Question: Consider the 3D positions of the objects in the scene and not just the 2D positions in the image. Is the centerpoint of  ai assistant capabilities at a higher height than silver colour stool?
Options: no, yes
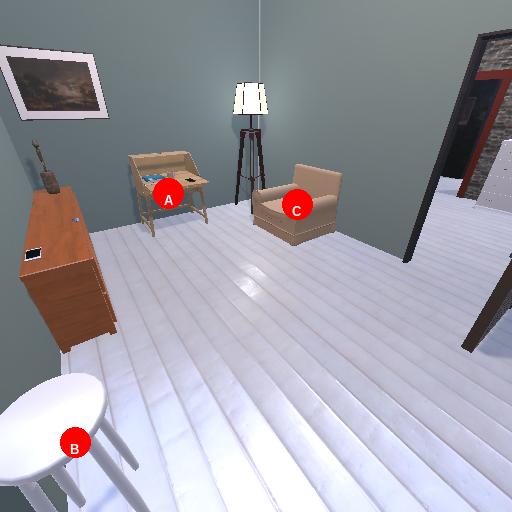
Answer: no